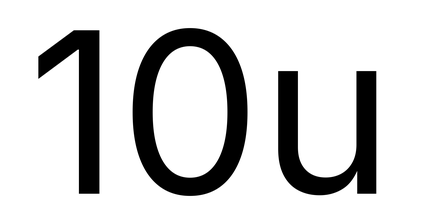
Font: Inter_Regular